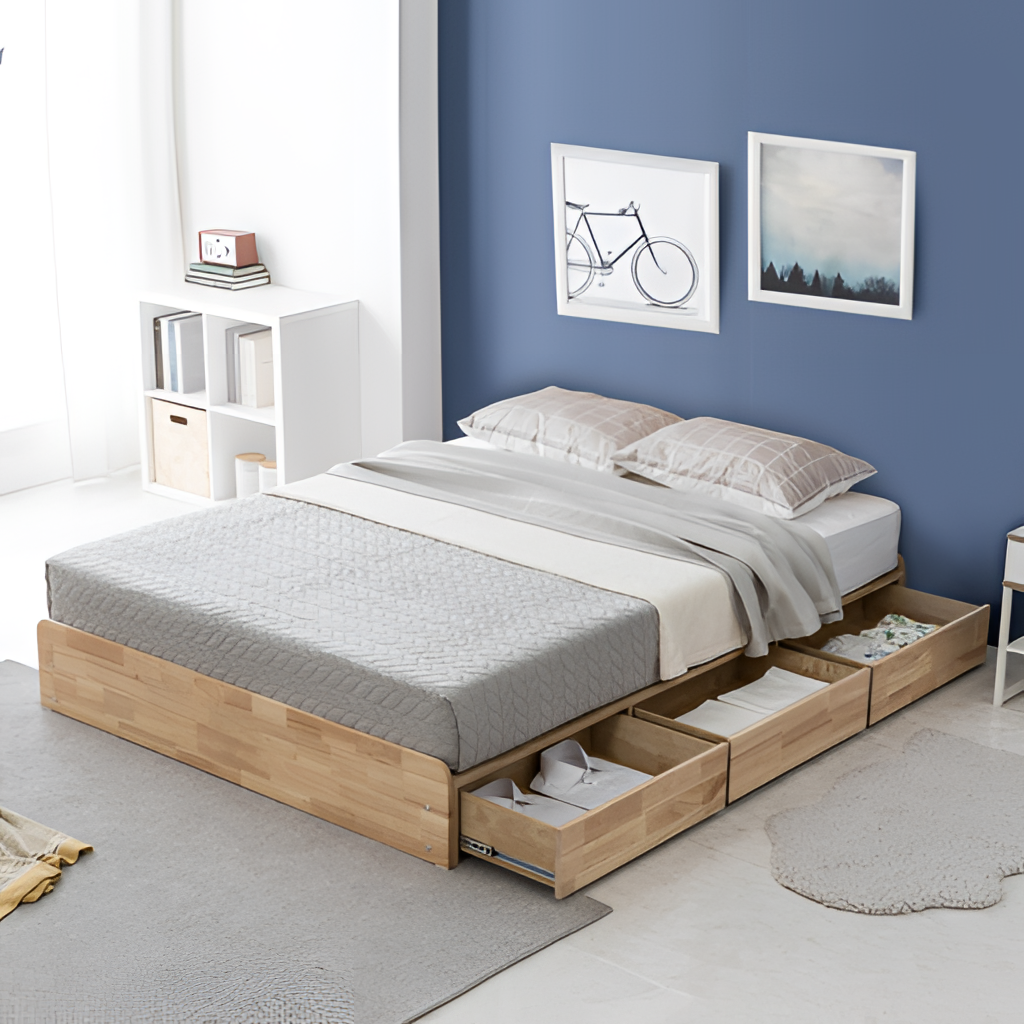
bedroom, wood wood bed, paint wallpaper, with solid pattern, tile flooring, with large square pattern, minimalist